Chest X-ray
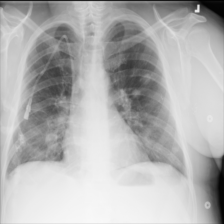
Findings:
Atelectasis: negative
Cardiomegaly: negative
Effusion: negative
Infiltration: positive
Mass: negative
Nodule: negative
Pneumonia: negative
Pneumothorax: negative
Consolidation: negative
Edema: negative
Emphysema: negative
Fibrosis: negative
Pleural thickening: negative
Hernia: negative